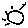
Label: sun